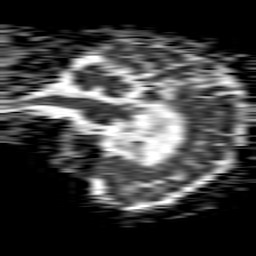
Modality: ADC
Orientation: sagittal
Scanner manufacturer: philips
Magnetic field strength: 1.5 T
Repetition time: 4.6 s
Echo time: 0.08631 s